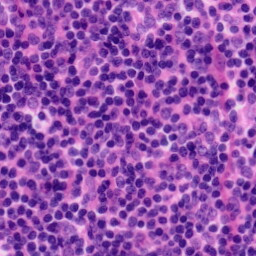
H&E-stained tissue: Tonsil